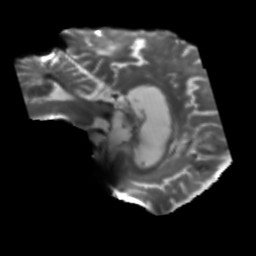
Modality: T2w
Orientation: sagittal
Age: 58
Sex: male
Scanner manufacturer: siemens
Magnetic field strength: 3 T
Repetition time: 5.25 s
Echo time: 0.08 s